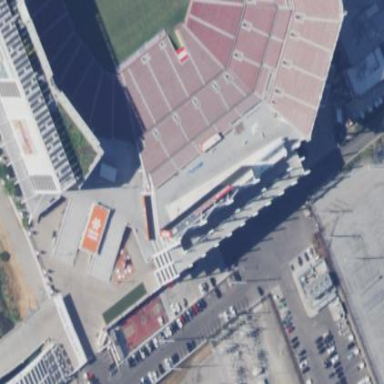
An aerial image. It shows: Grandstand building.